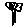
Label: tree